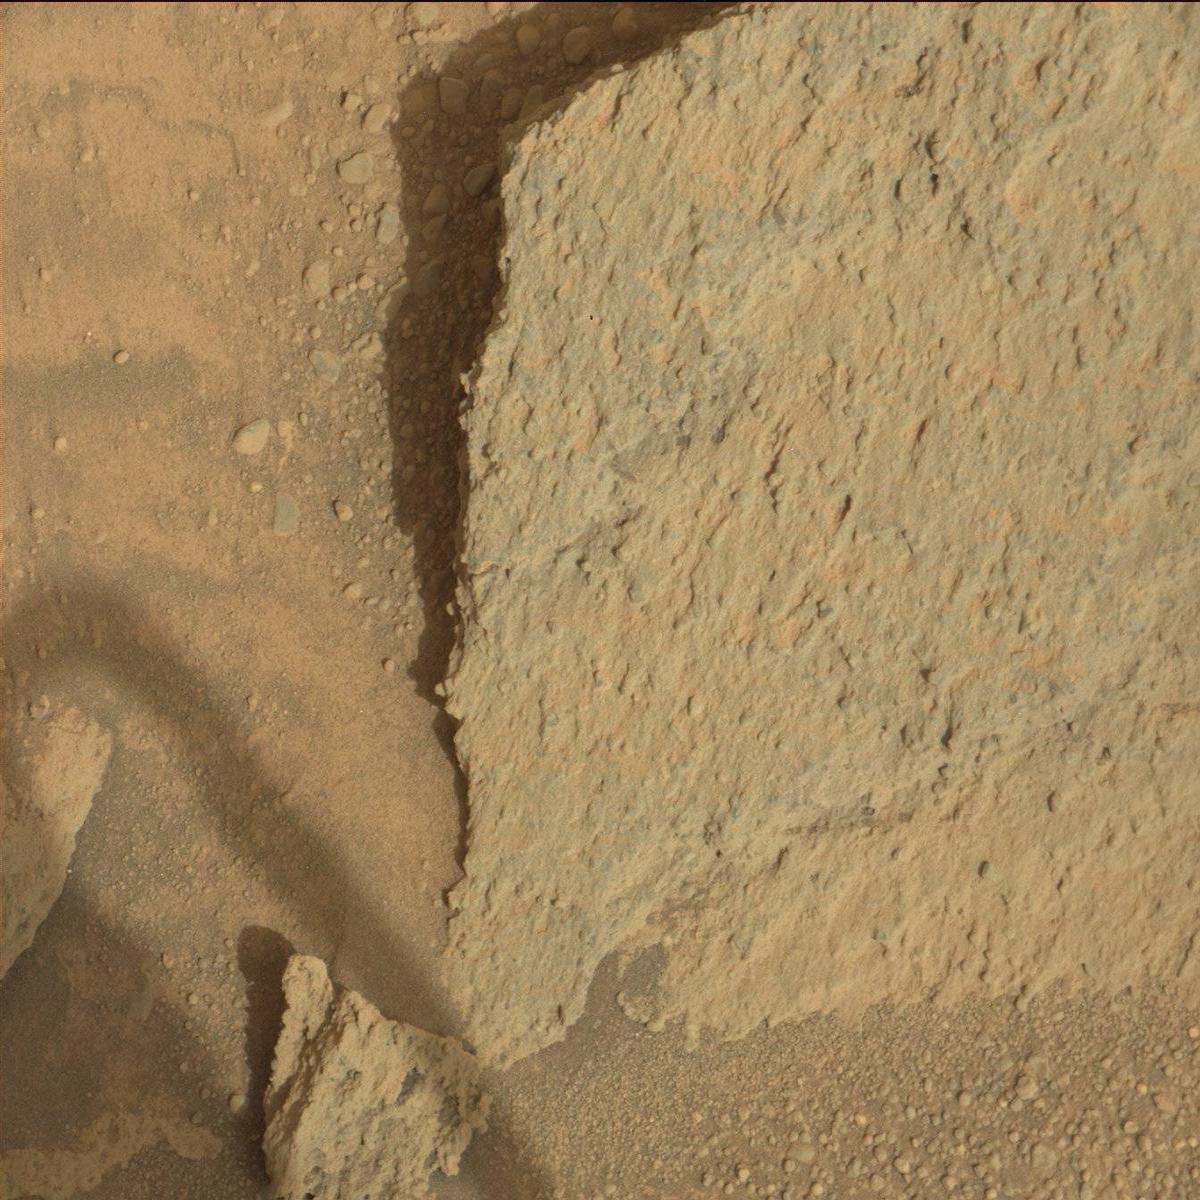
Terrain classes present: Bedrock, Rock, Sand / Soil